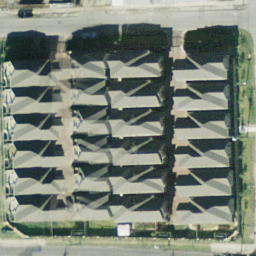
Label: residential